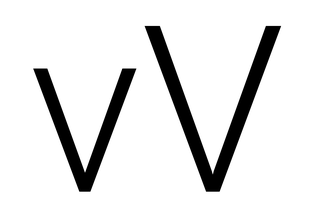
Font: Roboto_Light